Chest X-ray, AP view. Patient: 25 years old, sex M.
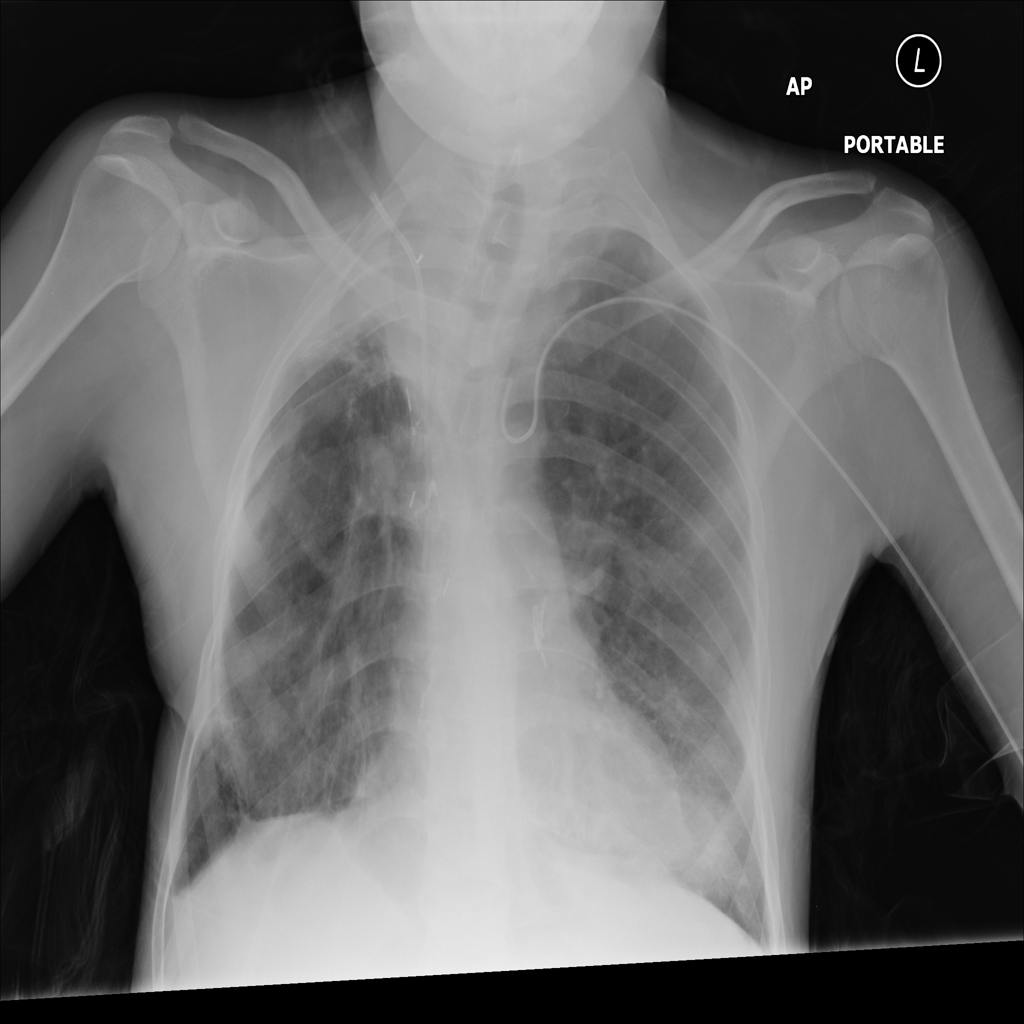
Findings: Consolidation